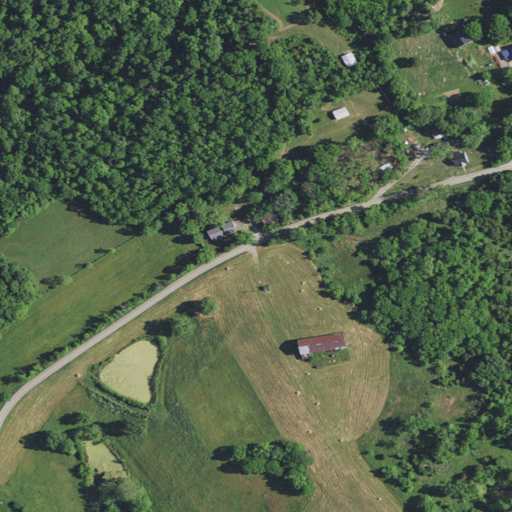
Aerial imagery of ridge(s) in Kentucky named Claxon Ridge containing pasture, deciduous forest, open development, low intensity development, and mixed forest